Aerial crown-view tile of a tropical tree (Barro Colorado Island, Panama), acquired 20240813:
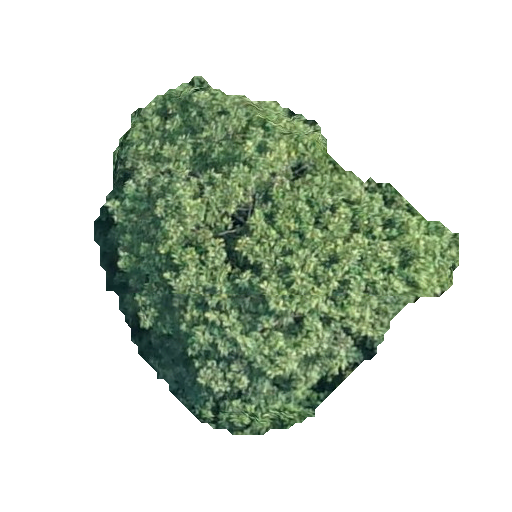
Species: Dipteryx oleifera
GBIF accepted scientific name: Dipteryx oleifera
Crown area: 123.951 m²